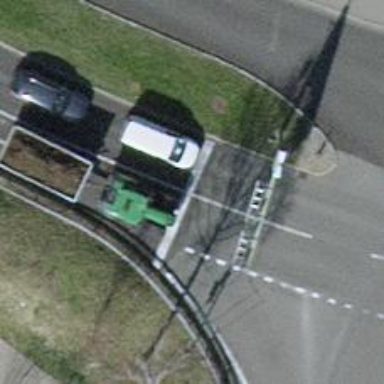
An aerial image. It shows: Road with traffic signals.